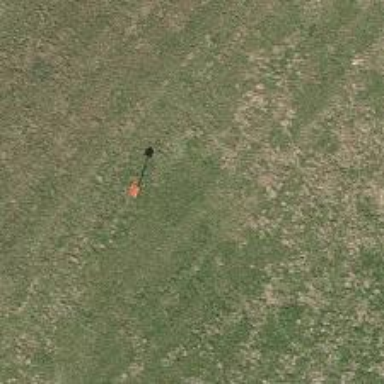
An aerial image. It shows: Pole with roofed pipeline marker.